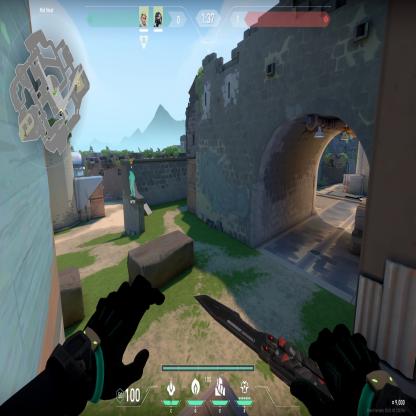
Label: teammate